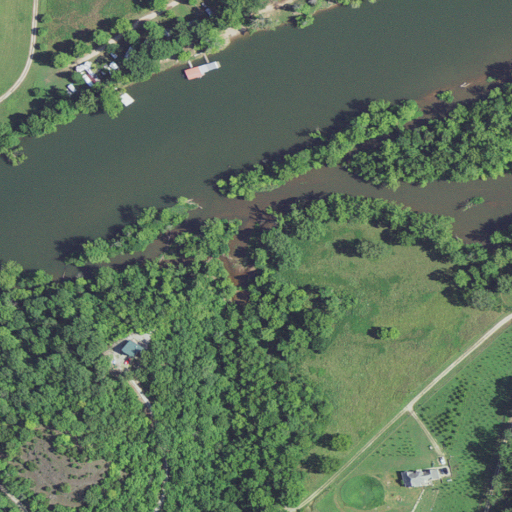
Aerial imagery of valley in Missouri named Husson Hollow containing open water, woody wetlands, open development, deciduous forest, pasture, herbaceous wetlands, and low intensity development